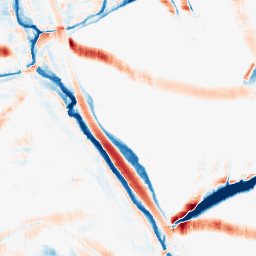
Category: morphological
Decomposition family: morphological_rect
Decomposition parameters: operation: average
width: 20
height: 20
Upsampling method: quartic
Upsampling parameters: scale: 8
Upsampling scale: 8